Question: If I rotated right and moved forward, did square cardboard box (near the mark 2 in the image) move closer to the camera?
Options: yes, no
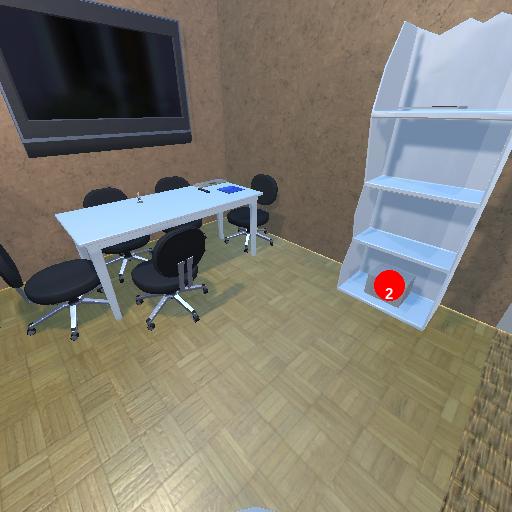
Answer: yes